Breast ultrasound image
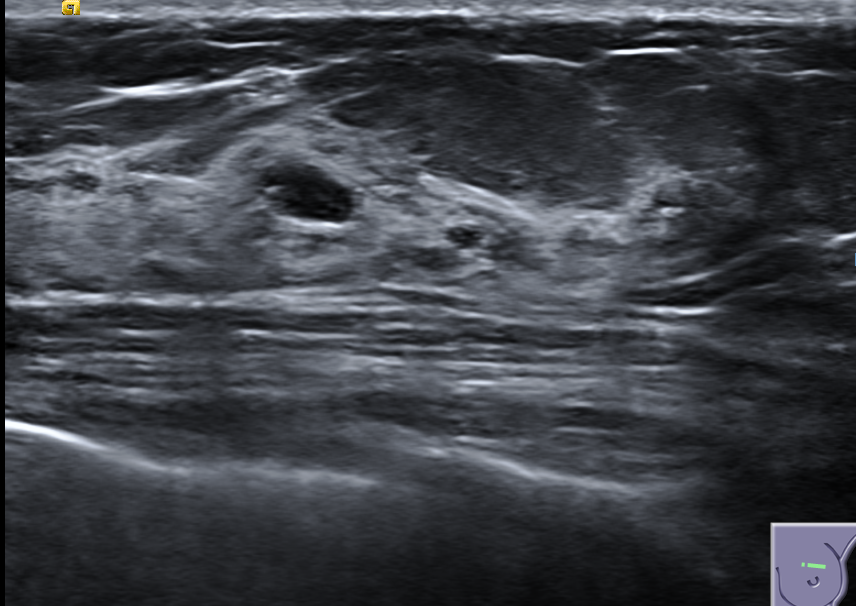
Diagnosis: benign